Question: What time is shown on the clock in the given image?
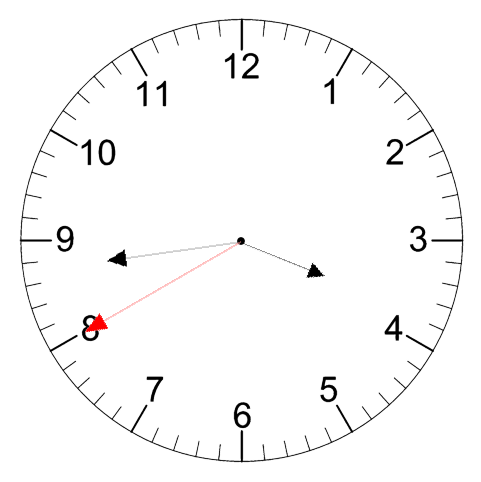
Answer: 03:43:40